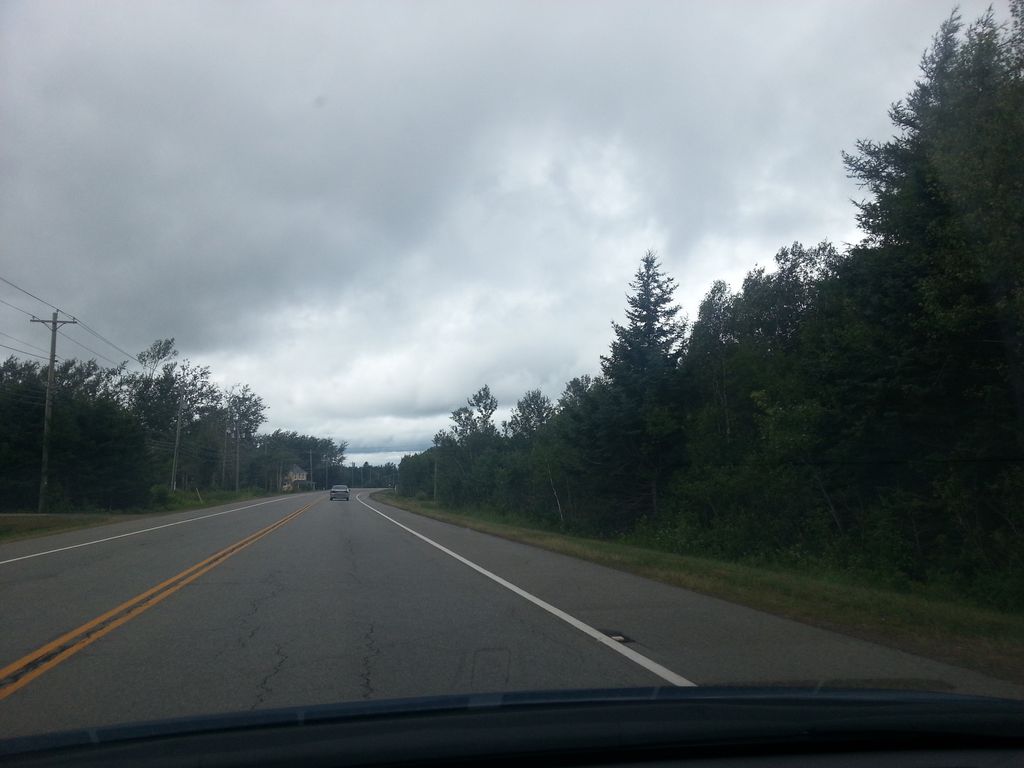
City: charlottetown